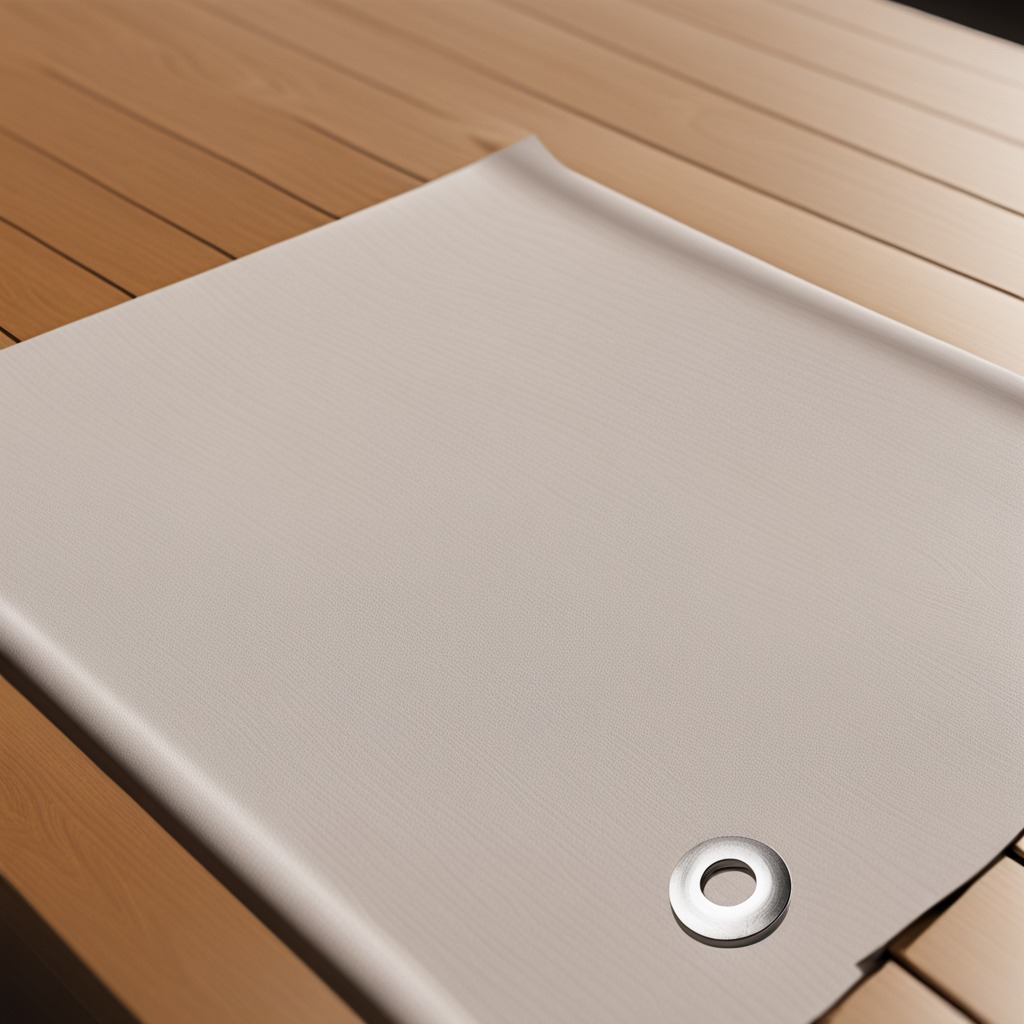
A flat metal washer lies on a wooden table in an outdoor workshop during daytime bright natural light soft shadows worn but beneath the cloth